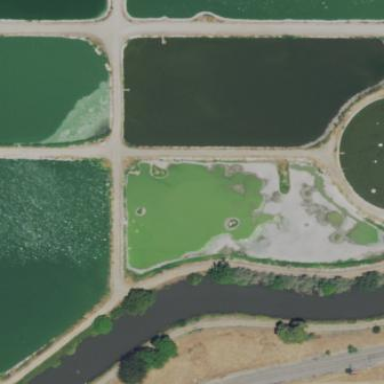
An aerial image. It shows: Reservoir of water located near wastewater plant.